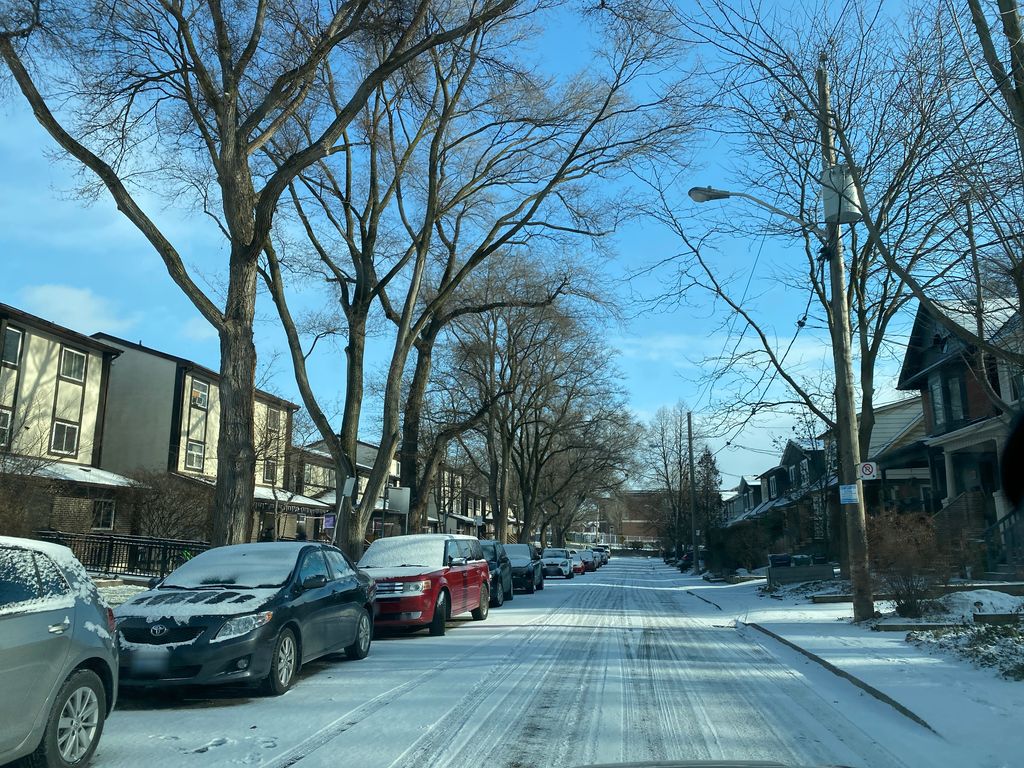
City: toronto